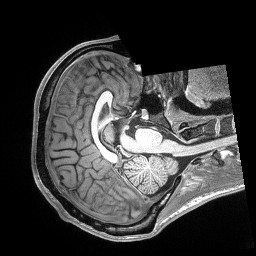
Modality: T1w
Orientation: axial